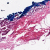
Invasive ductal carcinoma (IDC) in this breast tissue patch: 0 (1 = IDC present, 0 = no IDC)